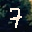
Label: 7